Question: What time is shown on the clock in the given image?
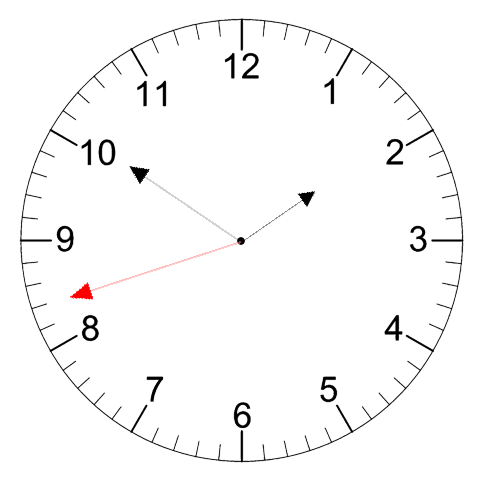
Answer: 01:50:42